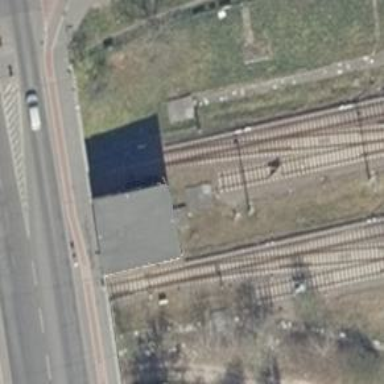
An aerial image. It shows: Railway switch with turnout to the right.